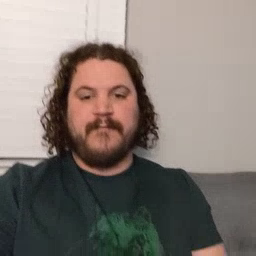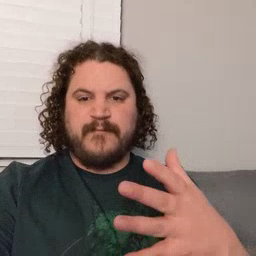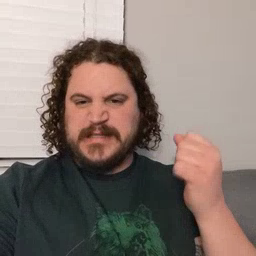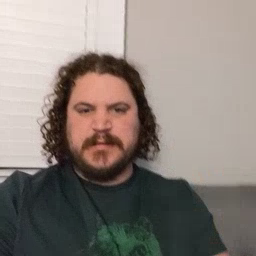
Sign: fast